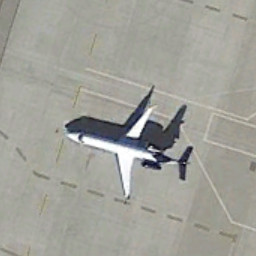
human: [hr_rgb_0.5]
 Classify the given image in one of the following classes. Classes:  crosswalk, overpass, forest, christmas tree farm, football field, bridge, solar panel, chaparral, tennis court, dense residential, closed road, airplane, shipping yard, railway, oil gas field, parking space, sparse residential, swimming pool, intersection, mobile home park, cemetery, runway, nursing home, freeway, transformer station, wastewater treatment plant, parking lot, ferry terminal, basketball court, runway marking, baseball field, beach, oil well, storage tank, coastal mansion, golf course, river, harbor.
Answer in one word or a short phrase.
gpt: airplane